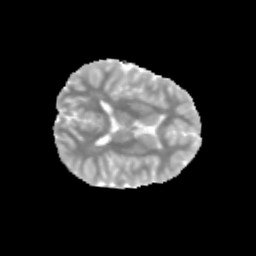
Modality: MD
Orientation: axial
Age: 13
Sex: female
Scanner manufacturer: siemens
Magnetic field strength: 3 T
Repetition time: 3.8 s
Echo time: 0.07 s